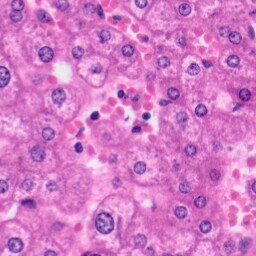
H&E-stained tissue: Liver